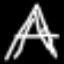
Label: The Eiffel Tower